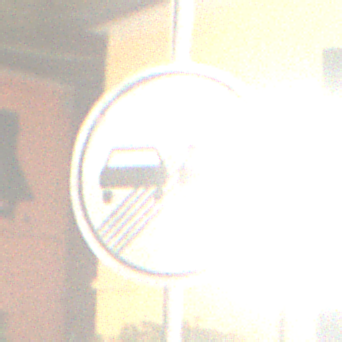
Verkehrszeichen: EndeUeberholverbot
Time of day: Night
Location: Outdoor (Urban)
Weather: PartlyCloudy
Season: NotSpecified
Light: Artificial